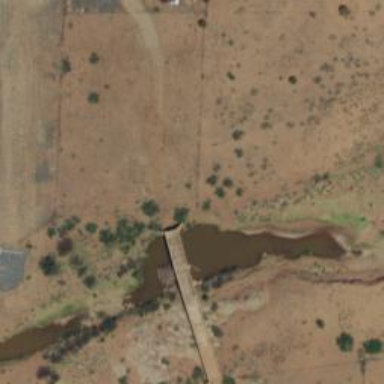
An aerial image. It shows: Service road that crosses over bridge.